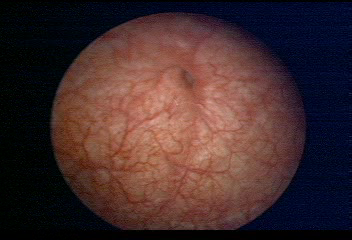
Modality: WLC
Class: Normal mucosa
Bladder cancer association: No